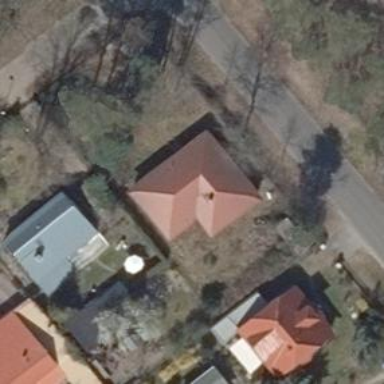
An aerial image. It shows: Detached building with hipped roof shape.